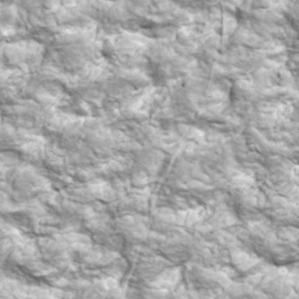
Label: non_frost